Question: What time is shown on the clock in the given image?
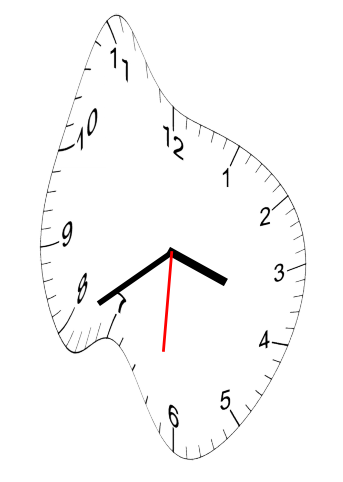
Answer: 03:39:31